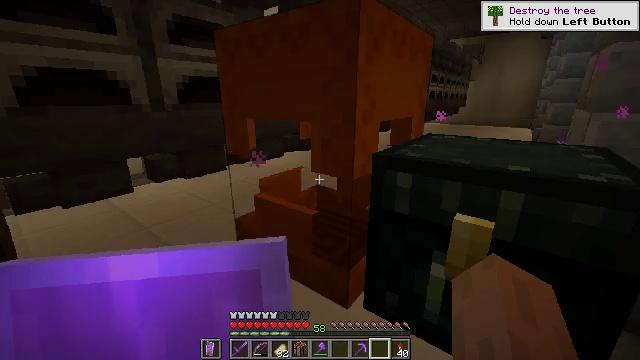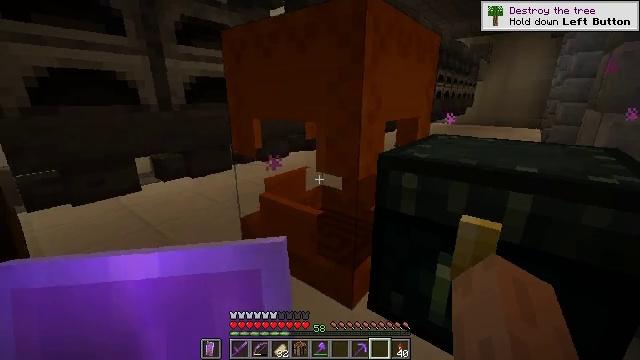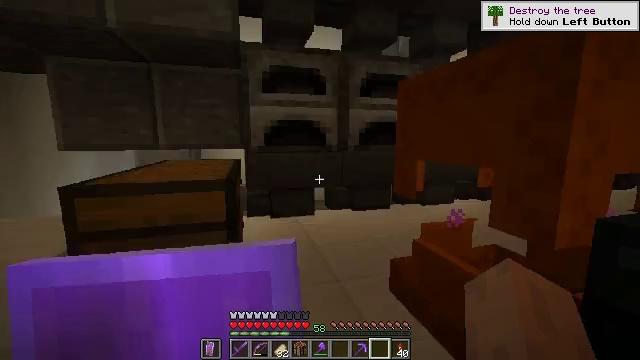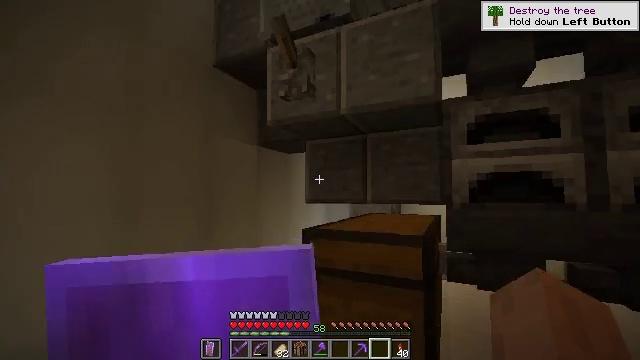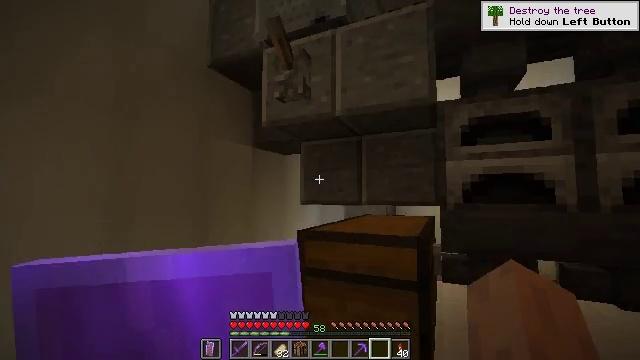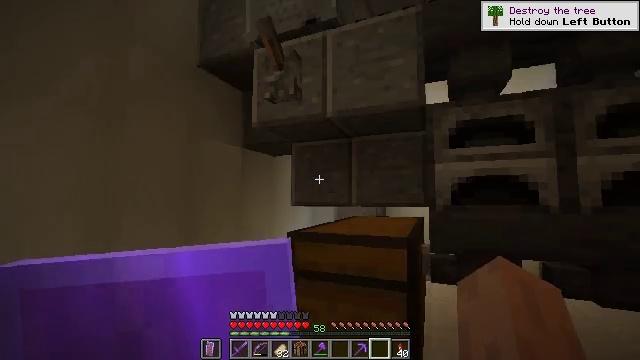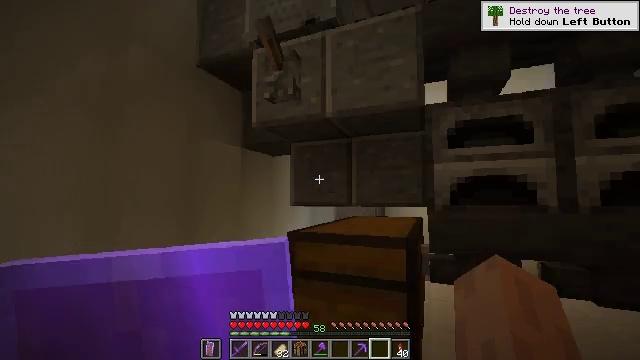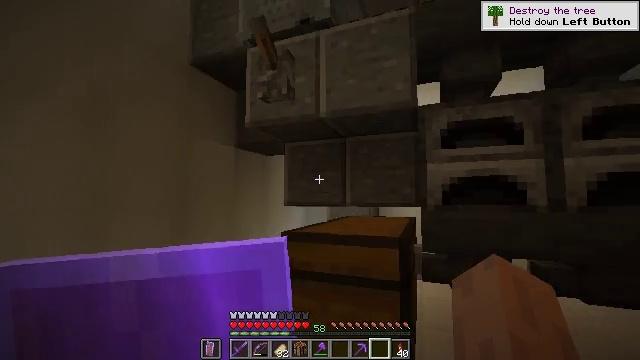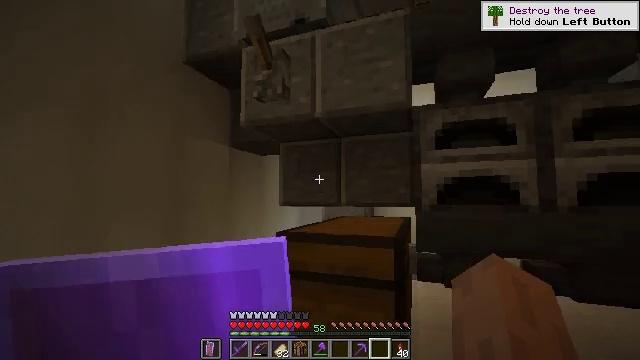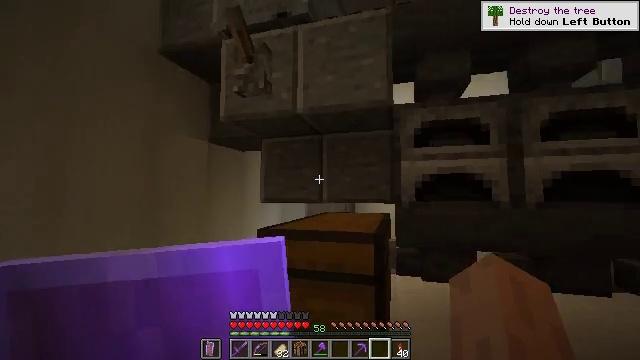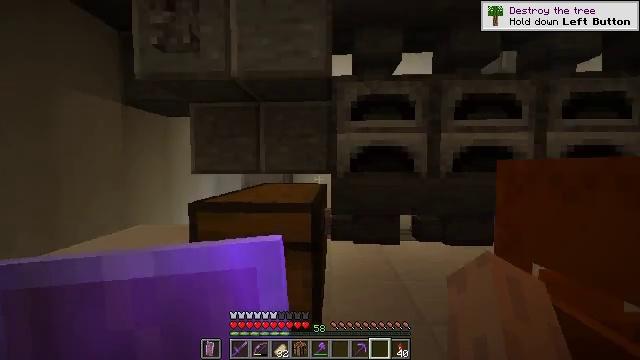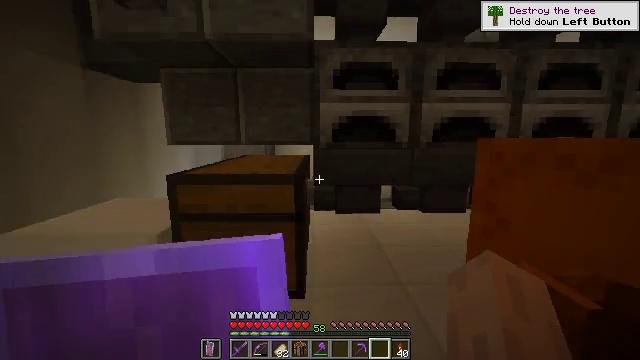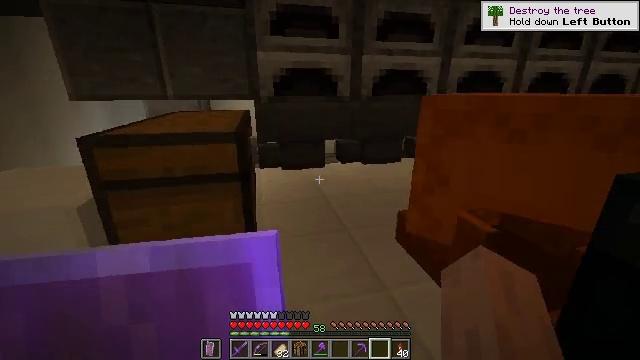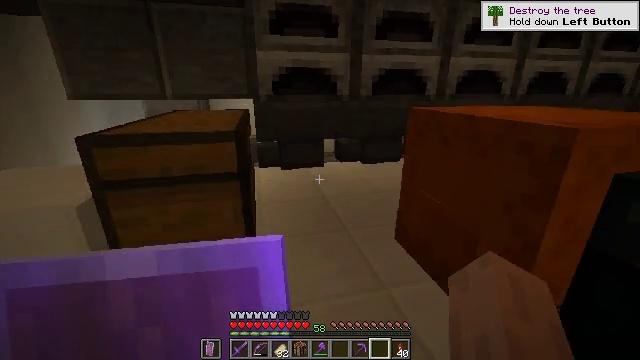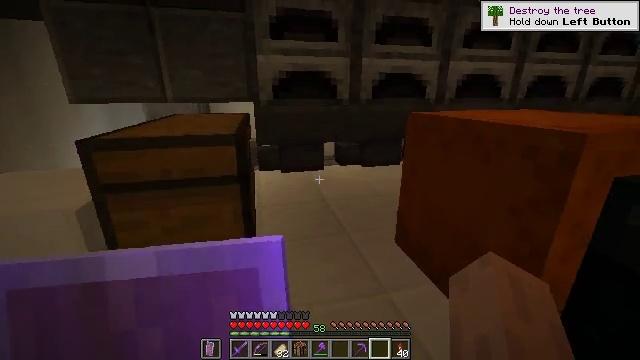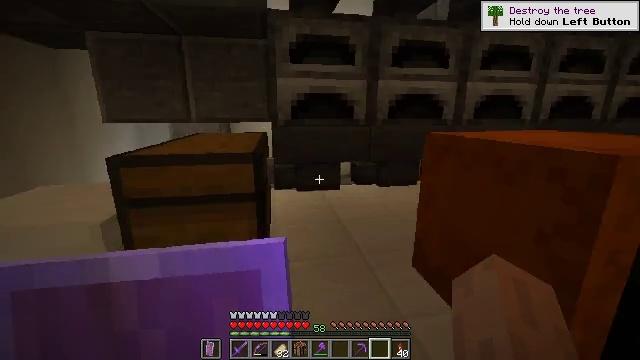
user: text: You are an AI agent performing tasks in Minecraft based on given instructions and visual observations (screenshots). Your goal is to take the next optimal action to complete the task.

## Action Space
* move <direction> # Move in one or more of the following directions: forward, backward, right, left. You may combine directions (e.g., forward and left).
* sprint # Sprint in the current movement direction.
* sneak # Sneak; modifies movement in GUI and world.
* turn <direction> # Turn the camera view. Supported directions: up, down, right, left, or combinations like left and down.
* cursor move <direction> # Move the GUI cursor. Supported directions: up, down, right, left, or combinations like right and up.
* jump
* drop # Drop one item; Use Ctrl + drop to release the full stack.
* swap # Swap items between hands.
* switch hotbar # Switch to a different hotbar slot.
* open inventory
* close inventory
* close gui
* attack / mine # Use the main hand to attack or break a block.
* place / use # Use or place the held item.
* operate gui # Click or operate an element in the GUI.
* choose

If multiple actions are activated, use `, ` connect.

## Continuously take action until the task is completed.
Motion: motion action
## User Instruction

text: Harvest the orange shulker box.
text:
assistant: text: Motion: turn left
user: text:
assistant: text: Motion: turn left and up
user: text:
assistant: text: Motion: turn left and up
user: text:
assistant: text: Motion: turn right
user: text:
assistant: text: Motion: turn right
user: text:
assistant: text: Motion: no_op
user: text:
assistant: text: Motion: turn right
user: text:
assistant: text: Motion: turn right
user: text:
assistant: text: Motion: turn right
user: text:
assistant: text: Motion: turn right and down
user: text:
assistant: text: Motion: turn right and down
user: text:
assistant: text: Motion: turn right and down
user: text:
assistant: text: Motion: no_op
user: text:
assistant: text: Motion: no_op
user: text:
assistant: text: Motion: turn left and up
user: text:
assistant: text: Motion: move forward, turn left and up
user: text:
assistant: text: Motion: move forward, turn left
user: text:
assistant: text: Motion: move forward, turn left and down
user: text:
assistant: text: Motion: move forward, turn left and down
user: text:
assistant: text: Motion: no_op
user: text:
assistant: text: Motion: use / place
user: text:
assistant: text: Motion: use / place
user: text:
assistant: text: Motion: use / place
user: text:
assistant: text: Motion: use / place
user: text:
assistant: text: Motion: no_op
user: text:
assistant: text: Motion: no_op
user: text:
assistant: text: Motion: no_op
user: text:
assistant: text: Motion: no_op
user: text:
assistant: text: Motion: no_op
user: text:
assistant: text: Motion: no_op